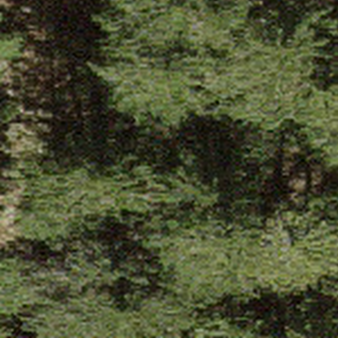
Label: other